Question: I wanted to know where 'myClass' objects allocated exactly so I drew allocation flow
'''
class MyClass {
static let shared = MyClass()
private init() { }
}
let myClass = MyClass.shared
'''
1. myClass constant is allocated in Stack
2. myClass constant point to Heap where MyClass is allocated
3. MyClass.shared static property point to MyClass() where allocated in Heap
Is this flow right? Am I misunderstood something?

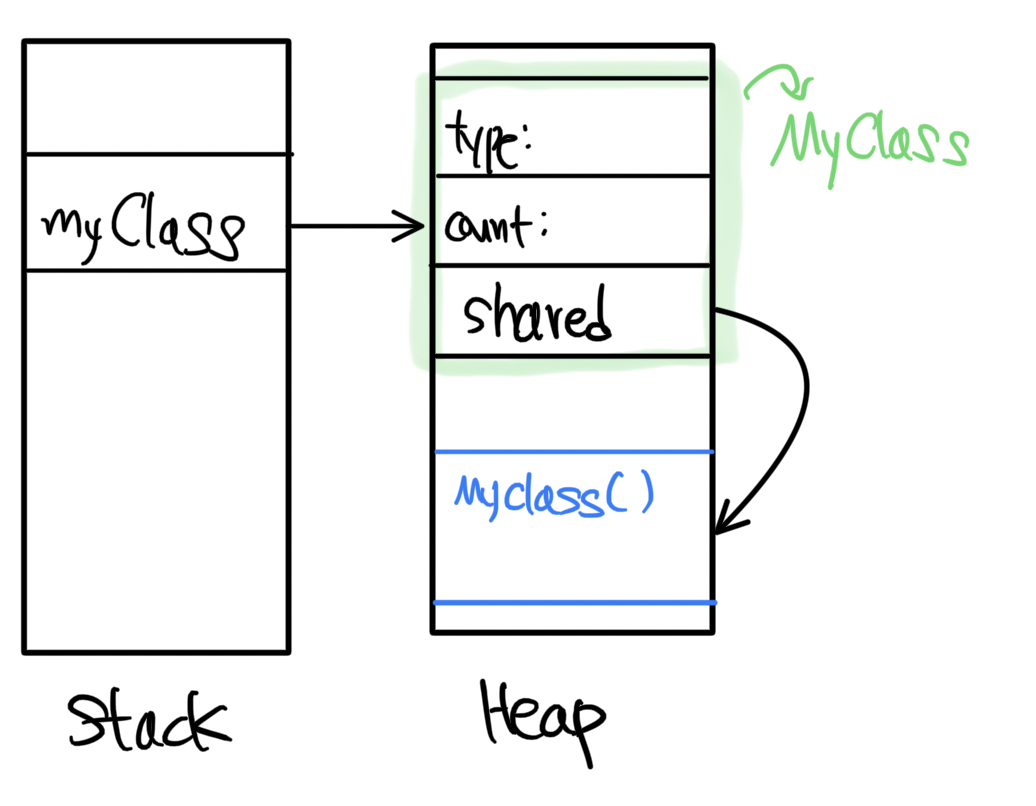
Answer: - Swift allocates storage for 'MyClass.shared' in the data segment, initialized to nil. The data segment's layout and initial contents are defined by the executable file. Historically, the heap started immediately at the end of the data segment, but on modern 64-bit systems with address space layout randomization (ASLR), I don't know if that's still true.- Swift also allocates a 'swift_once_t' in the data segment to record whether 'MyClass.shared' has been initialized yet.- Swift generates a getter function for 'MyClass.shared' in the code segment. The getter function uses the 'swift_once_t' to initialize the storage of 'MyClass.shared' the first time the getter is called. It looks approximately like this:'''
var _storage_MyClass_shared: MyClass? = nil
var _once_MyClass_shared: swift_once_t = .init() // essentially, false
func _getter_MyClass_shared() -> MyClass {
swift_once(&_once_MyClass_shared, {
_storage_MyClass_shared = MyClass()
})
return _storage_MyClass_shared!
}
'''
- The instance of 'MyClass' is stored on the heap. It starts with a word containing the 'isa' pointer (to the 'MyClass' metadata), followed by a word containing (usually) reference counts, followed by storage for the object's instance variables. In your case, there are no instance variables, so there is no additional storage. The blue box labeled 'Myclass()' in your diagram, and the arrow pointing to it, do not exist.- If 'myClass' is at top-level (not inside a method or data type declaration), then it is also stored in the data segment along with another 'swift_once_t' that tracks whether it's been initialized, and Swift generates a getter for it in the code segment.- If 'myClass' is an instance variable of a data type, then it is stored as part of its containing object, which may be either on the stack or the heap (in the case of a 'struct', 'enum', or tuple) or always on the heap (in the case of a 'class' or 'actor').- If 'myClass' is a local variable in a function, then it is stored on the stack.